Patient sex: M
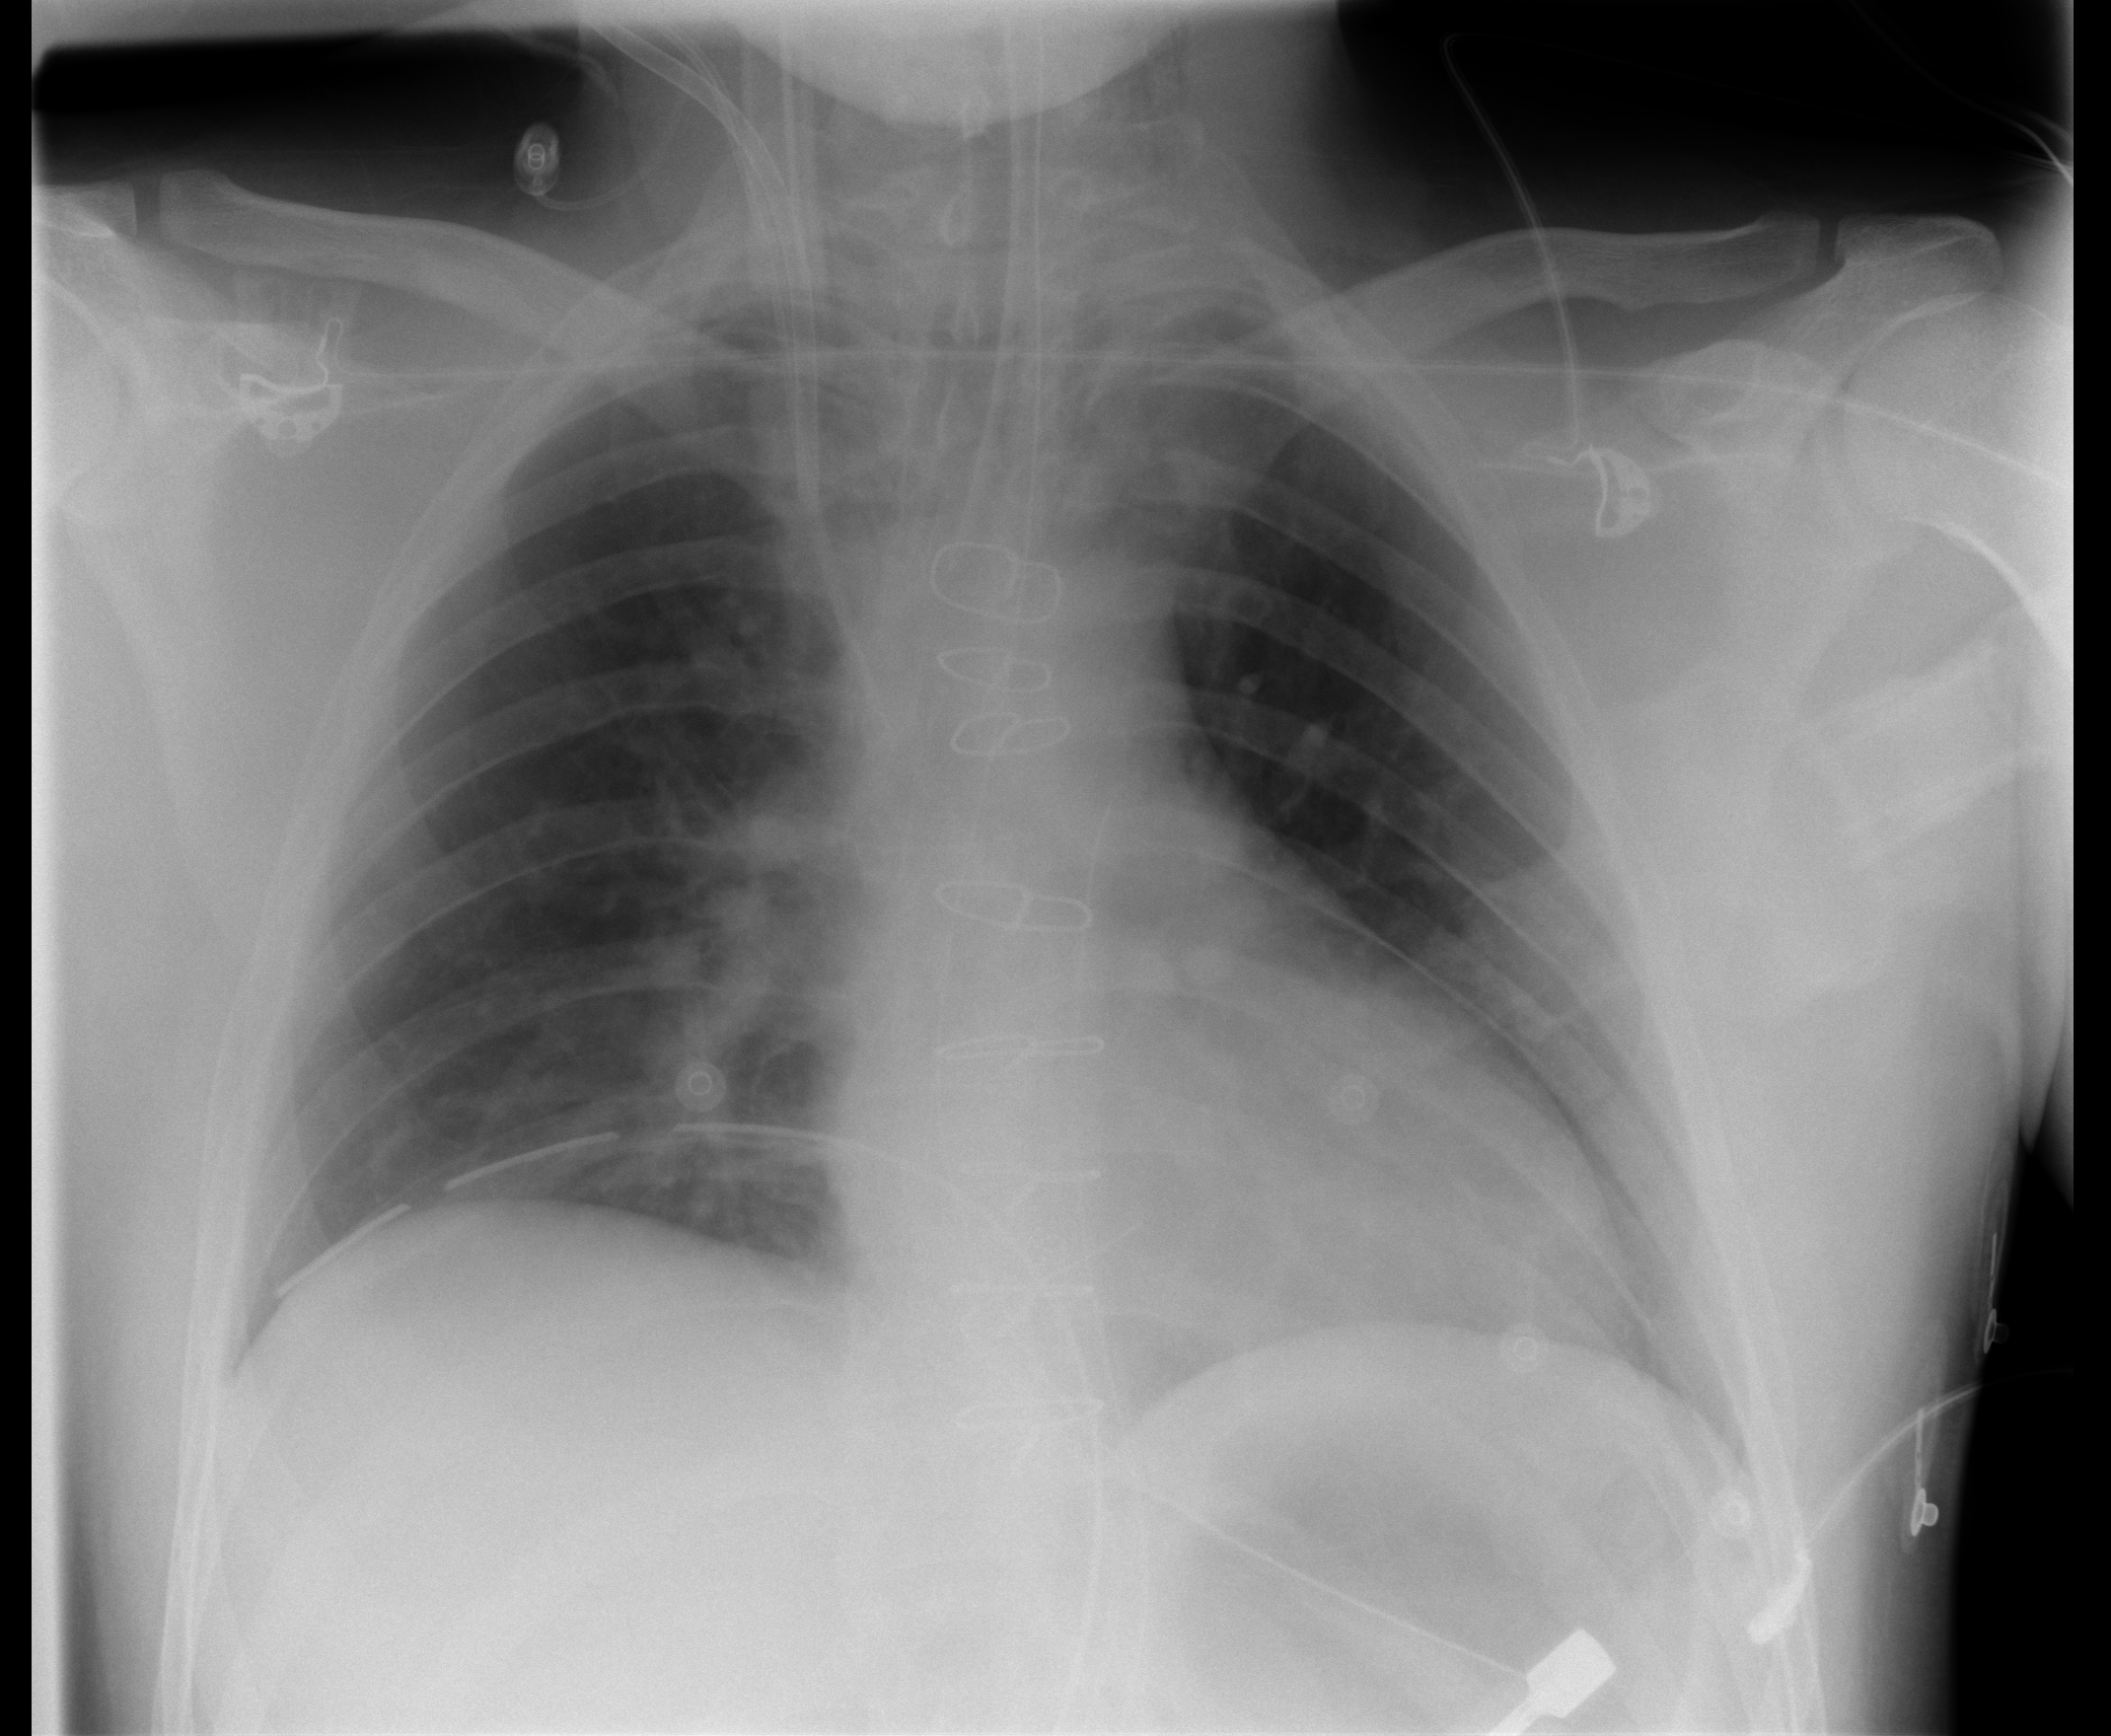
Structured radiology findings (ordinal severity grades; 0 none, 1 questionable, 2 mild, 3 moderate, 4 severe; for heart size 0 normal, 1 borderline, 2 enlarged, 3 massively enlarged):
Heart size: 1
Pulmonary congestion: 2
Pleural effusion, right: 0
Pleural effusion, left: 2
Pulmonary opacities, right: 2
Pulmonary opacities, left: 0
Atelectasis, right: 0
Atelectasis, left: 2